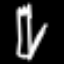
Label: fork